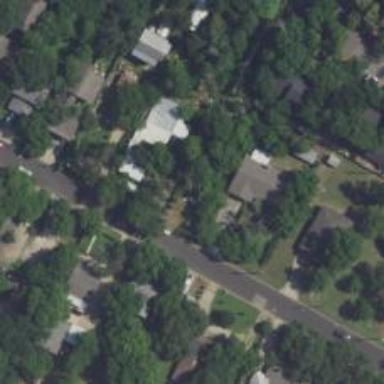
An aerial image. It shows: Neighborhood.